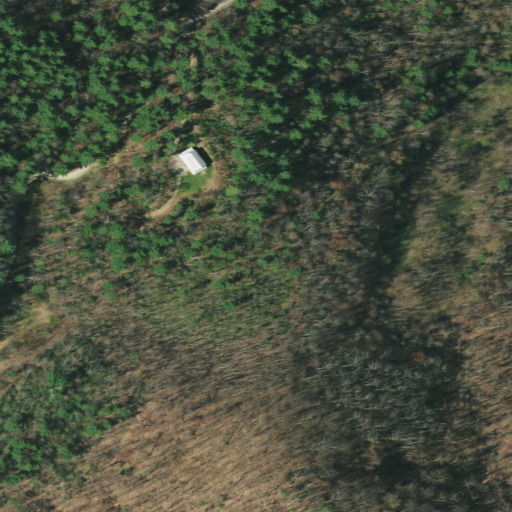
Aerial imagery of gap in Tennessee named Talton Gap containing mixed forest, deciduous forest, open development, evergreen forest, and low intensity development